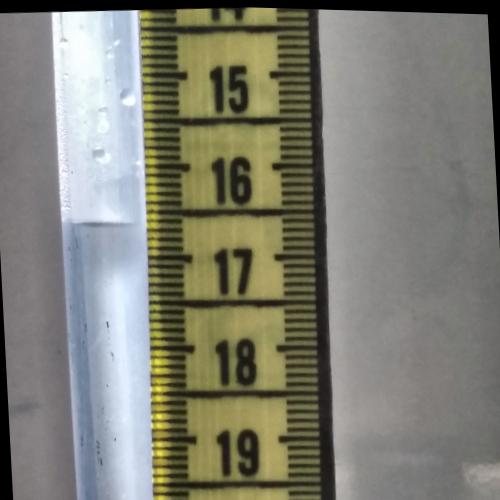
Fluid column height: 16.6 cm